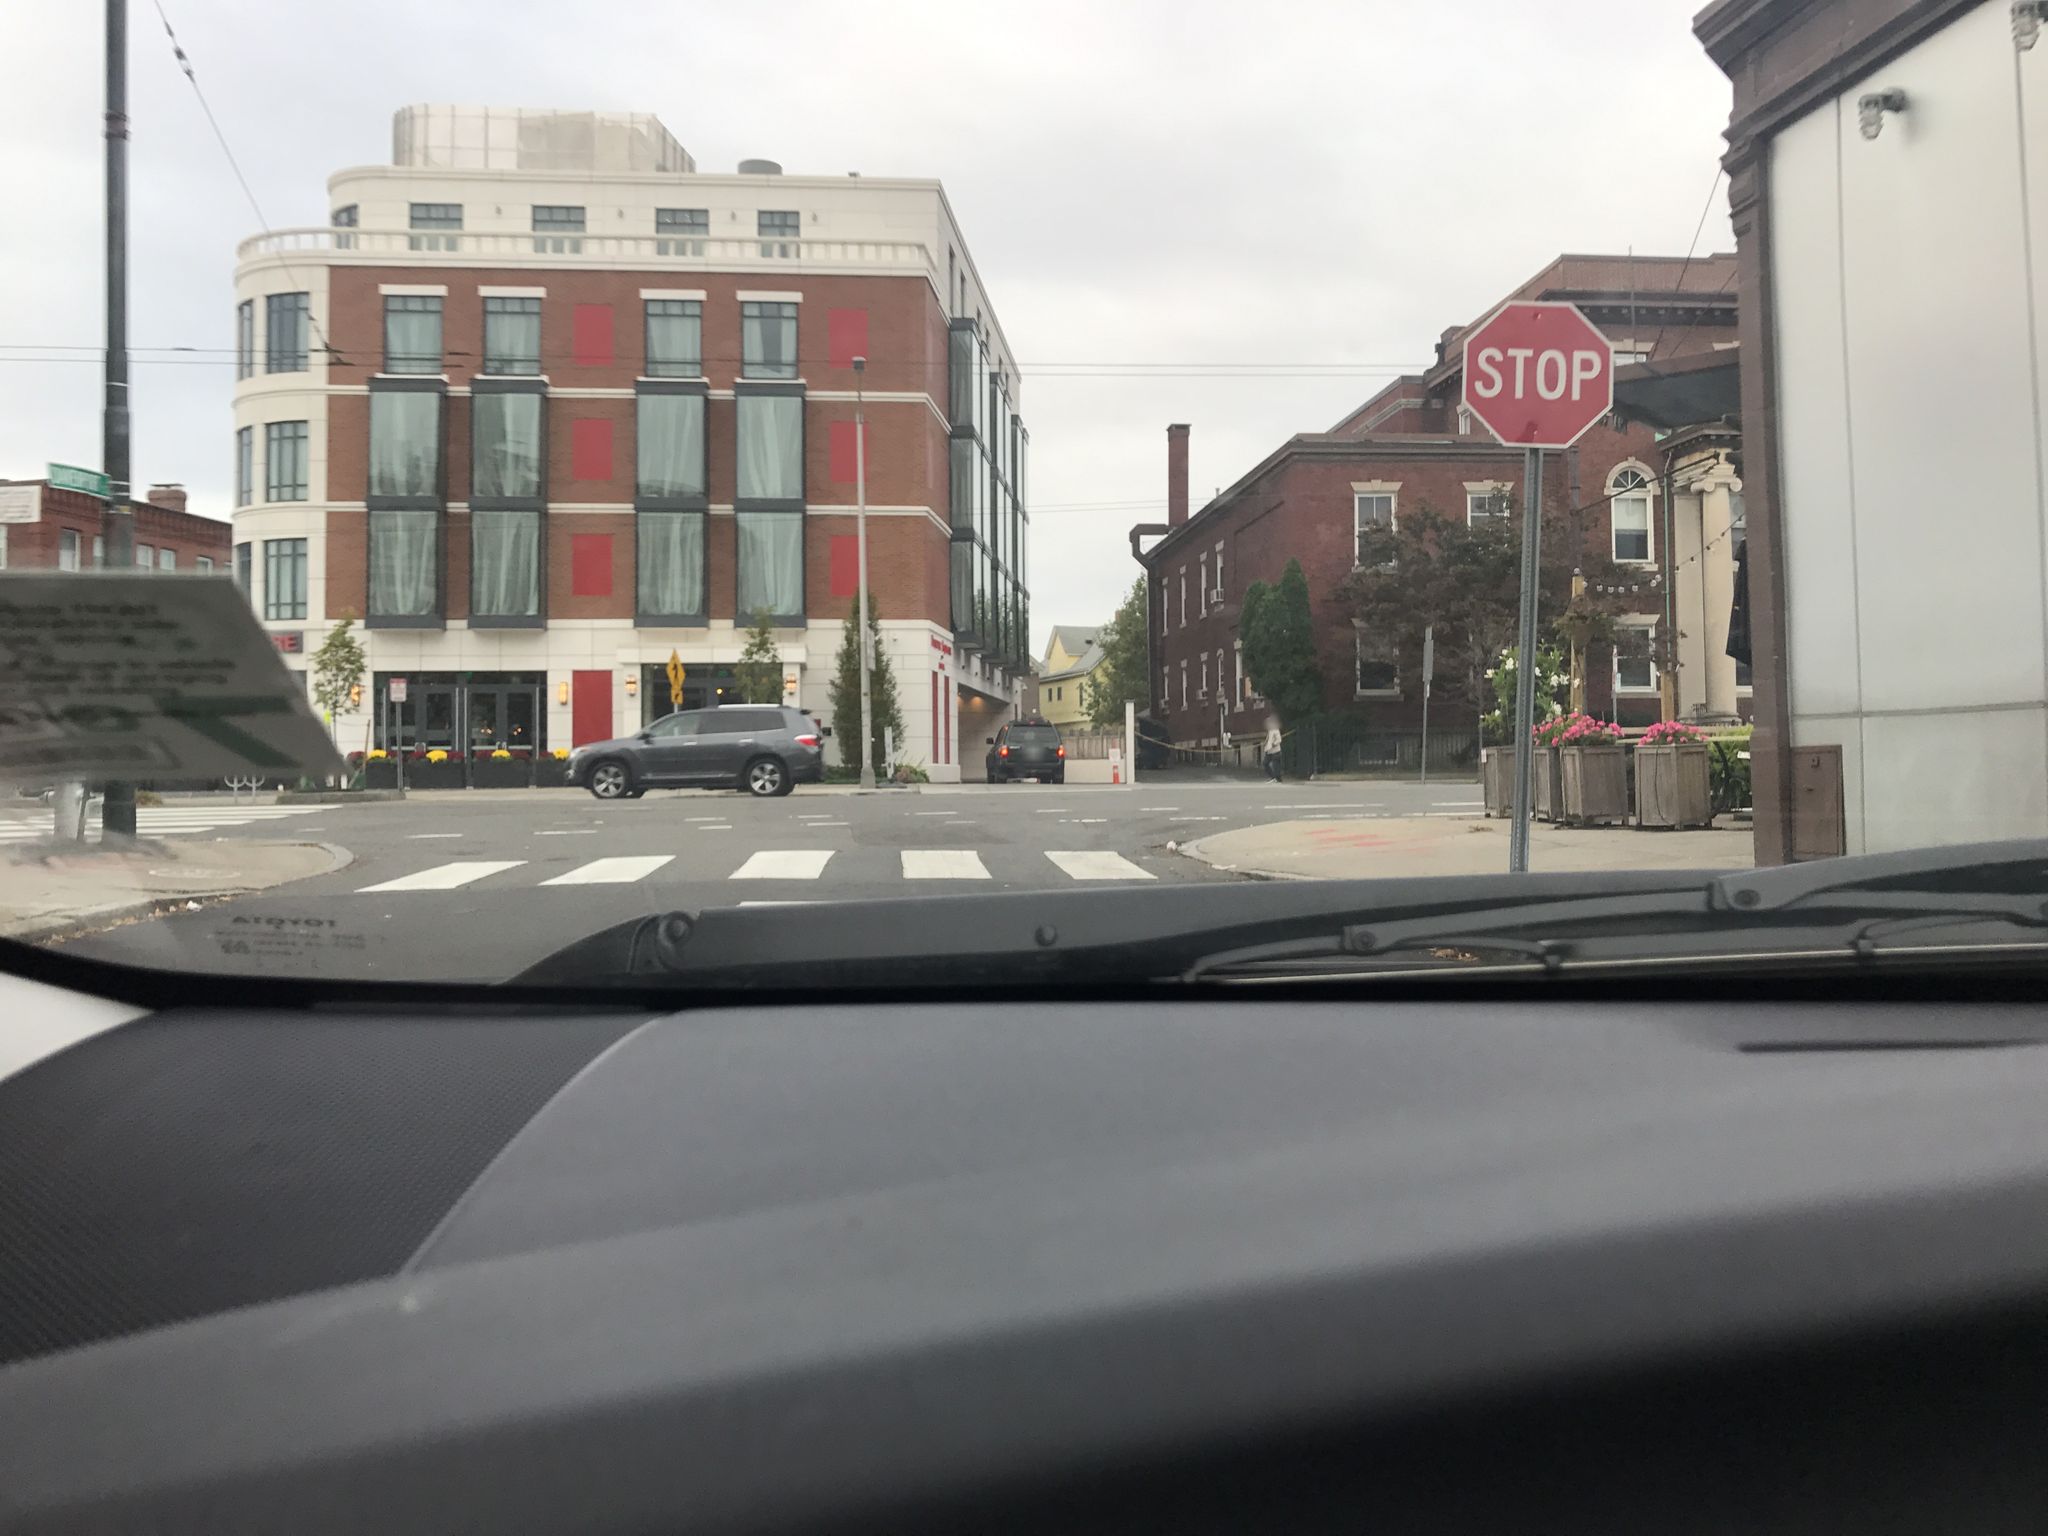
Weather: snowy
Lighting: day
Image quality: good
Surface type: driving surface
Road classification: residential
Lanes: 2
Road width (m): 11.6
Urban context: urban centre
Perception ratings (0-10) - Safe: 8.07, Lively: 8.24, Beautiful: 2.04, Boring: 4.77, Depressing: 4.14, Wealthy: 2.1